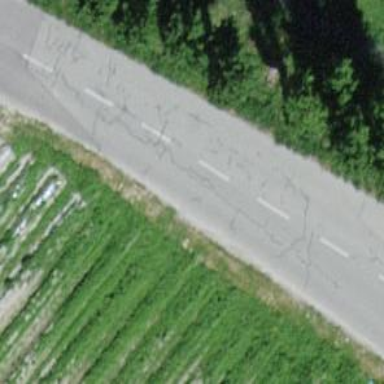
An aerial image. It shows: Unclassified road with asphalt surface.